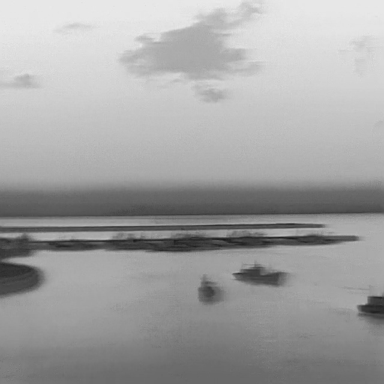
There are three bulk_carriers in the infrared image.